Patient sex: M
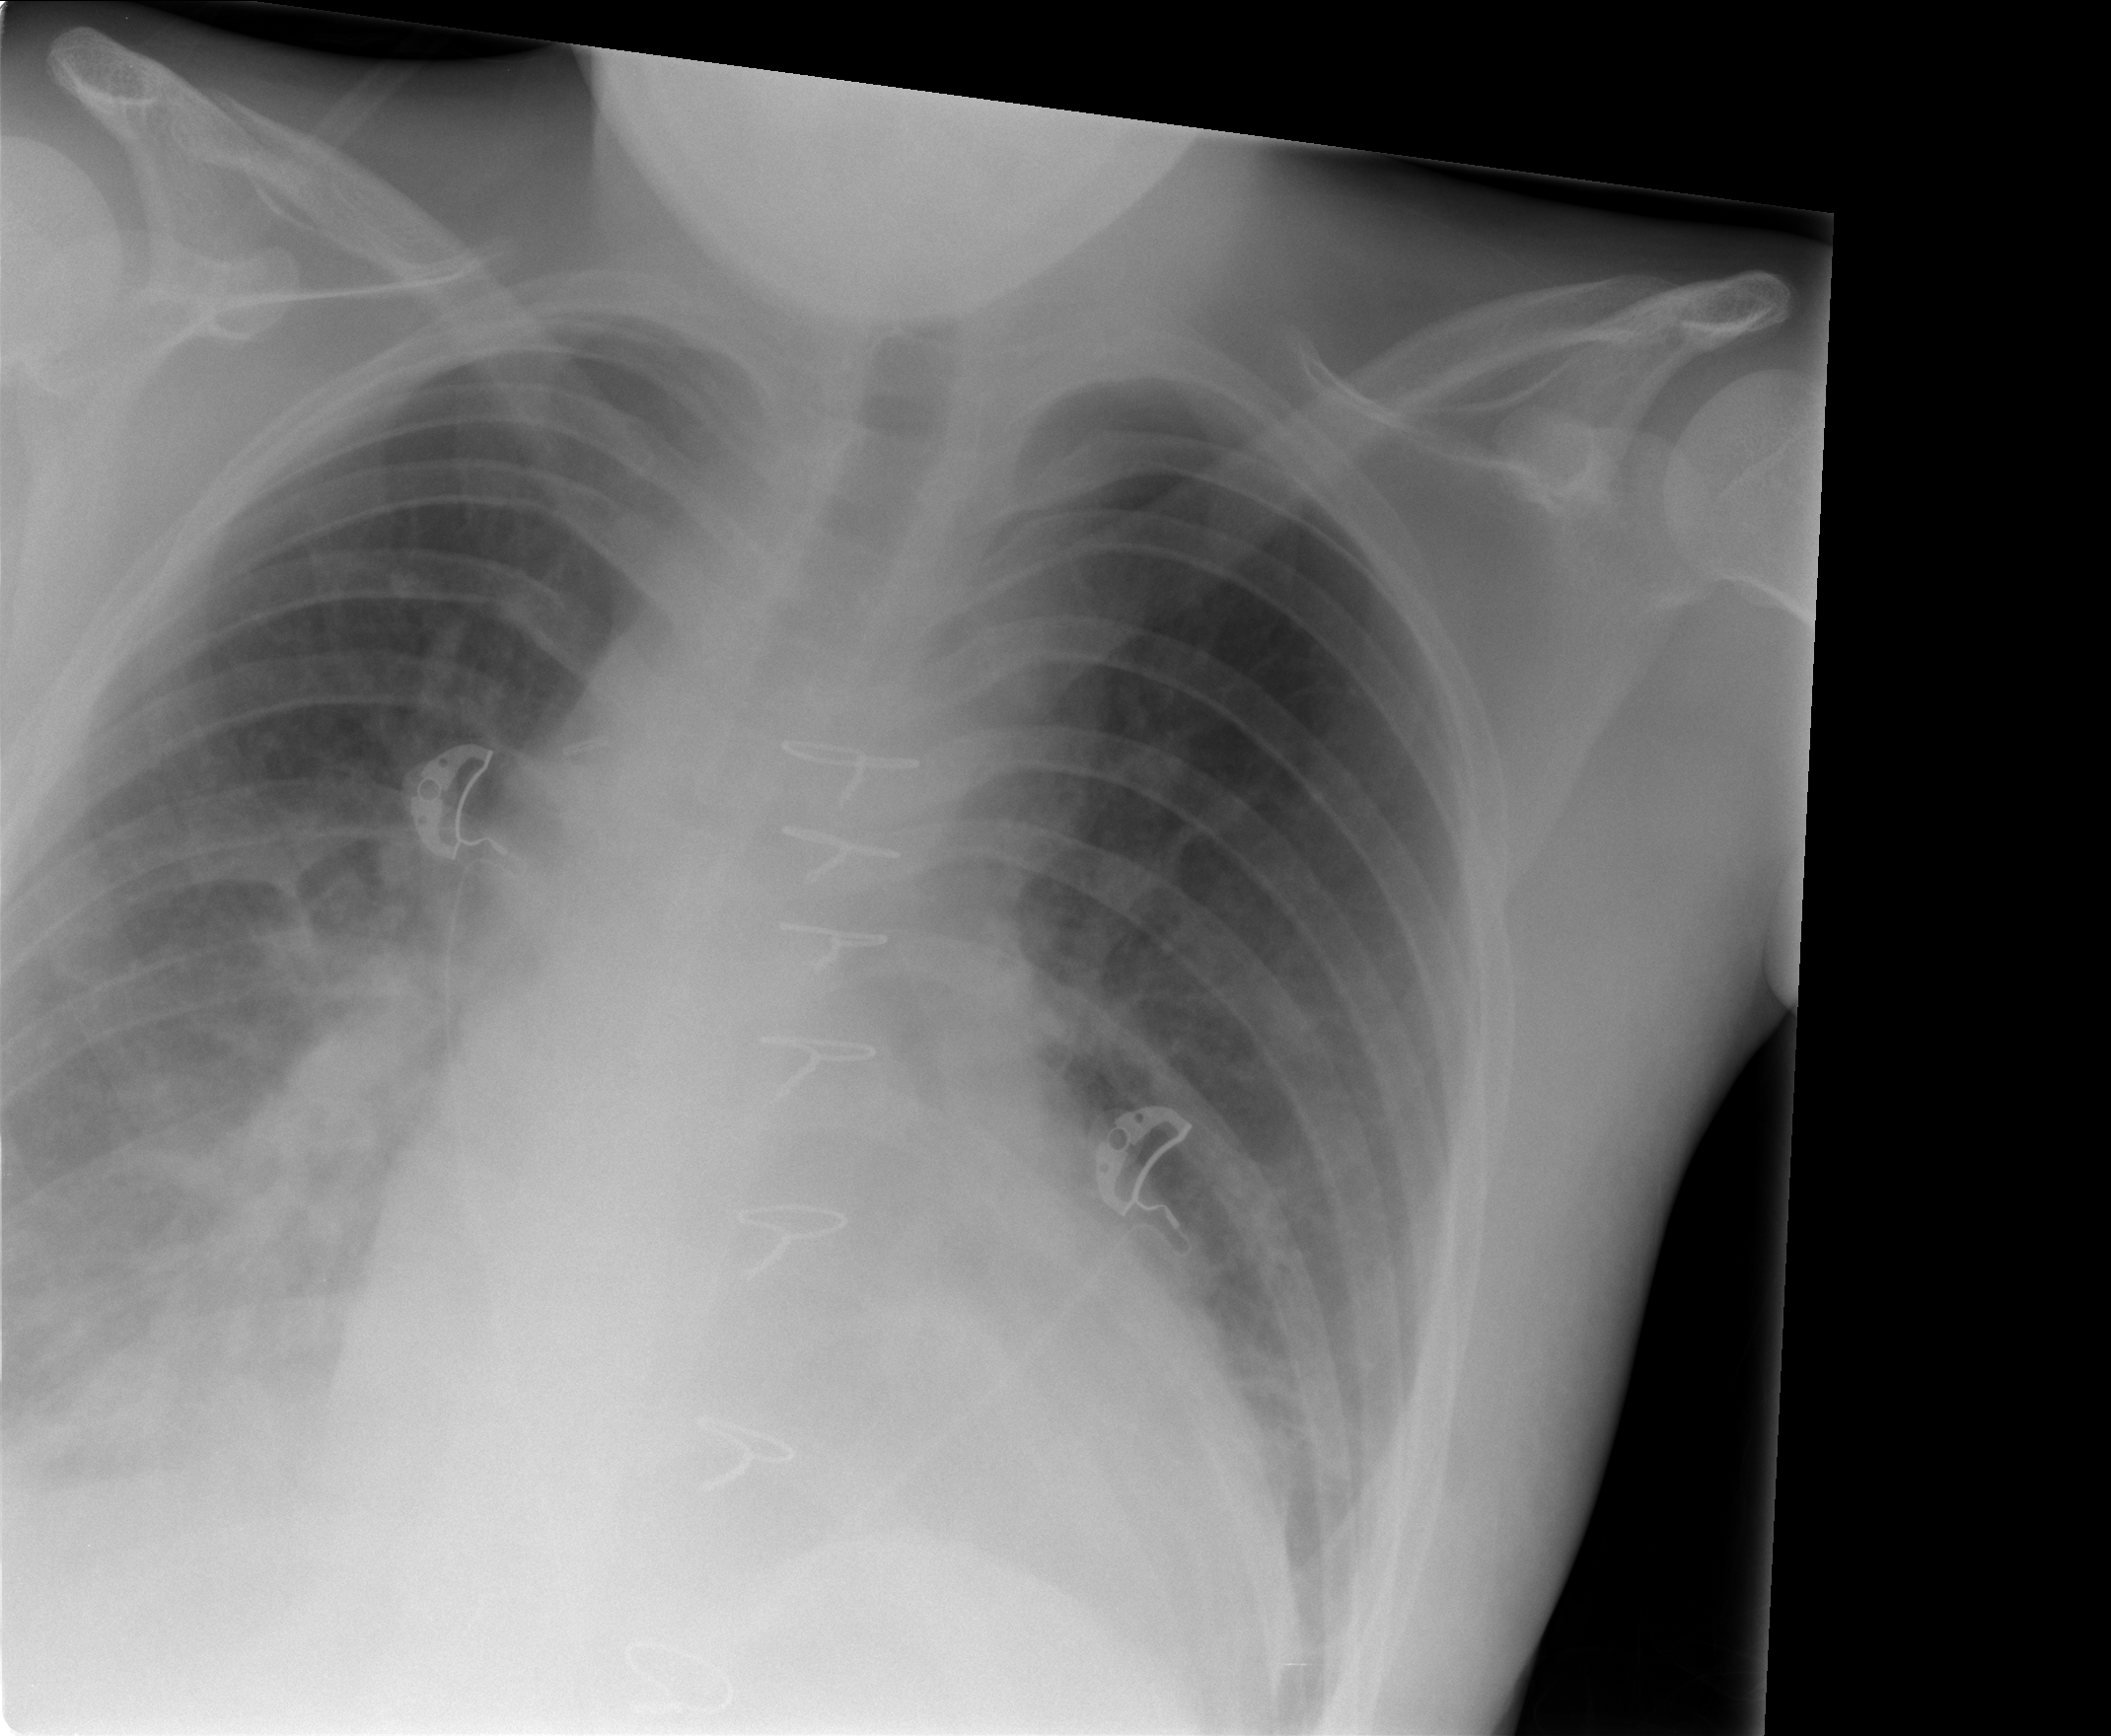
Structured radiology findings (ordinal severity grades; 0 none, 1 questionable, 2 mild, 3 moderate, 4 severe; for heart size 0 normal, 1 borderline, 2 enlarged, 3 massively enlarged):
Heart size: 2
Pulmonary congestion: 2
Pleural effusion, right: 2
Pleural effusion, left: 2
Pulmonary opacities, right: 3
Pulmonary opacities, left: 0
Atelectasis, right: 2
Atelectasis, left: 2